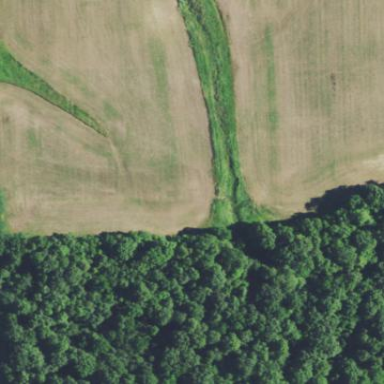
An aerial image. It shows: Beautiful woodland area.